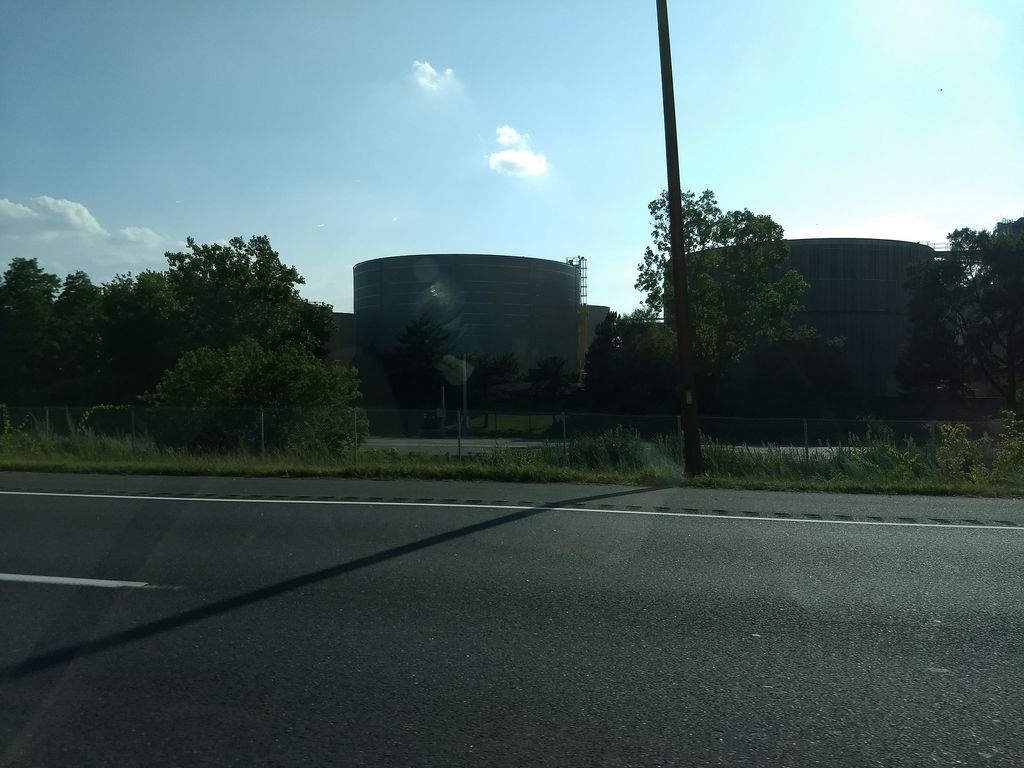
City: hamilton